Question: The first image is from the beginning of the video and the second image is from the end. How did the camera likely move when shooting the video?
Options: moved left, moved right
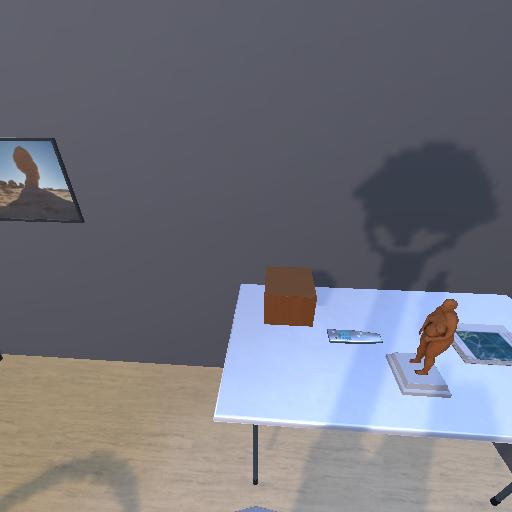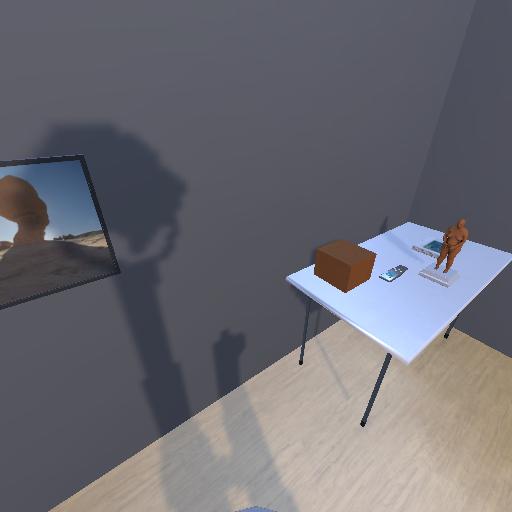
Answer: moved left